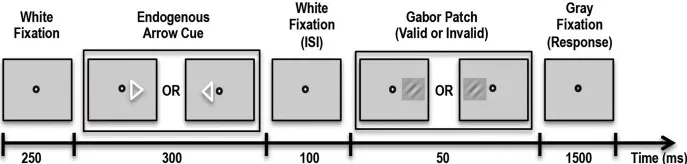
Schematic showing the various tasks administered to patient and controls. (A) Schematic of the Endogenous Cueing Task.
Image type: chart (chart)